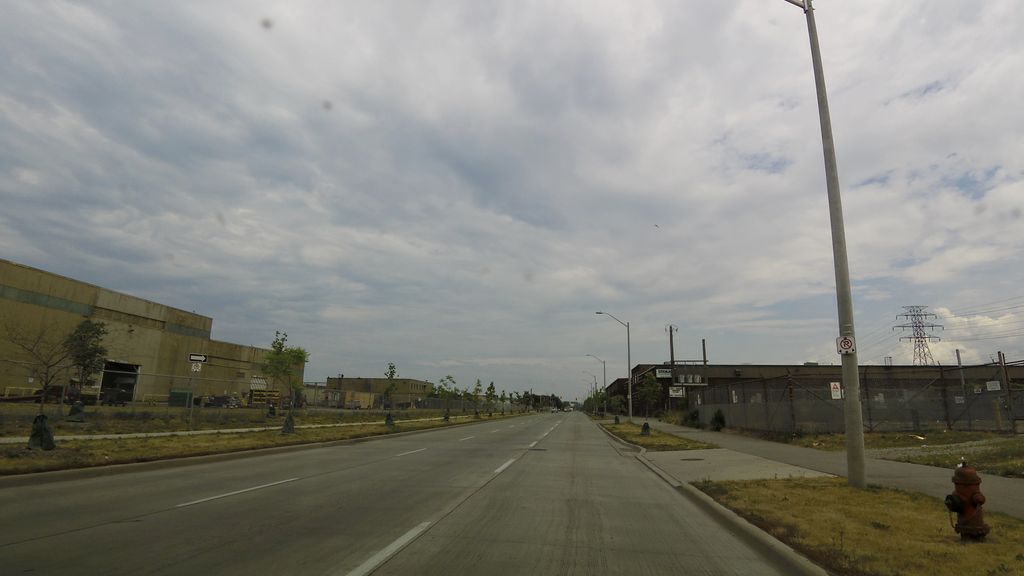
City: hamilton